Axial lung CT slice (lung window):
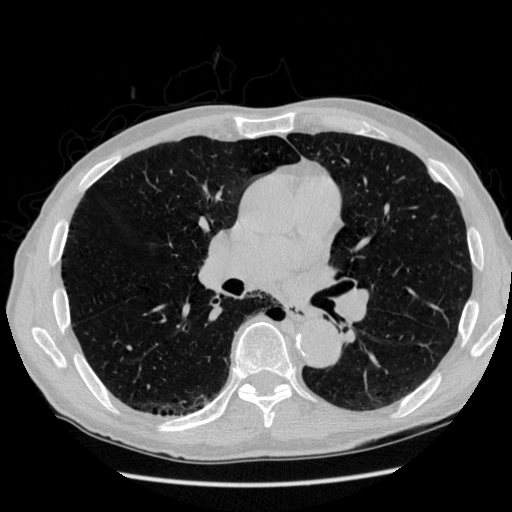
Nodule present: no